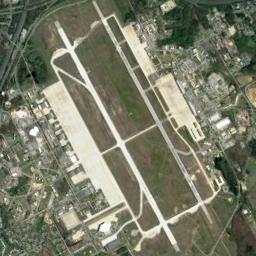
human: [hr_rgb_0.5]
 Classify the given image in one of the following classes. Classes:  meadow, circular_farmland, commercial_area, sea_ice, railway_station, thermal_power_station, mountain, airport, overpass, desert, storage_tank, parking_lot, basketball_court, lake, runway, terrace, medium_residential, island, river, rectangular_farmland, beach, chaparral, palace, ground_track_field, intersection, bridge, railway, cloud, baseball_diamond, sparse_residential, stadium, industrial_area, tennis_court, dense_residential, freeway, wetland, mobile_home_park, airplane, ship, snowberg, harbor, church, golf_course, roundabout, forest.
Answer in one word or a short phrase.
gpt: airport